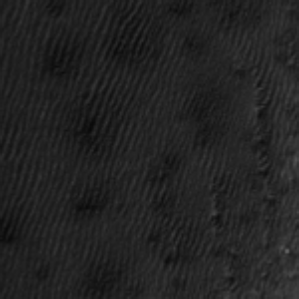
Label: frost